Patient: sex M, age 85
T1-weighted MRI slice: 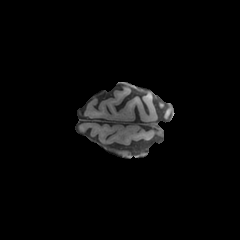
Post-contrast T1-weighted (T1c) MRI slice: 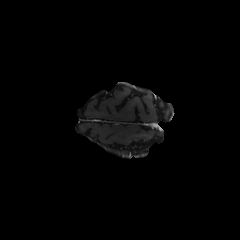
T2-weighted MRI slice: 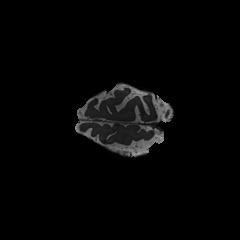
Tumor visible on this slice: no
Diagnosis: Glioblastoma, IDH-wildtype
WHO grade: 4